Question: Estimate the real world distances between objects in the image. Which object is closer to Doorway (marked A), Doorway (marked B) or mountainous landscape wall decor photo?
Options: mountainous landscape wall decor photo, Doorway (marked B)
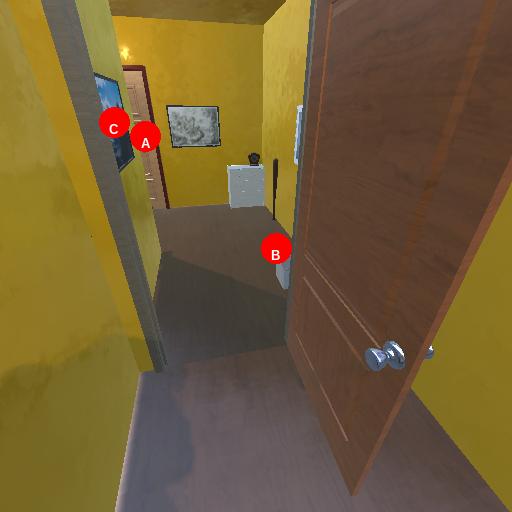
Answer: mountainous landscape wall decor photo